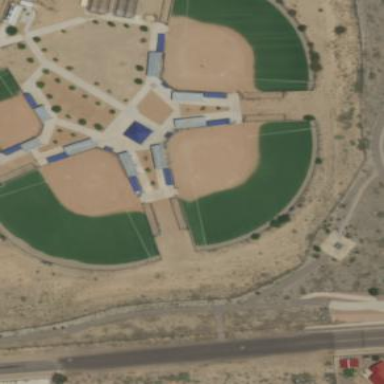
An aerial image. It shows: Baseball pitch for leisure land.